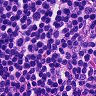
Metastatic tissue present: no